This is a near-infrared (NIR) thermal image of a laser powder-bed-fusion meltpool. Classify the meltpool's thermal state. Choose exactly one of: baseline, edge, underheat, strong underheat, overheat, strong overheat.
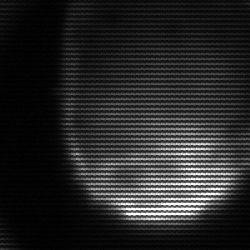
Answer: edge